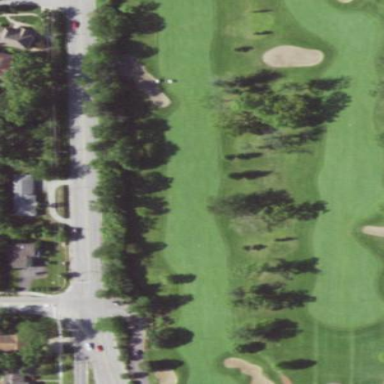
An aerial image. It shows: Scenic golf fairway.